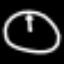
Label: clock